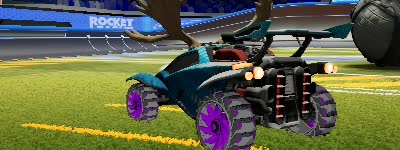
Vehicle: octane